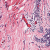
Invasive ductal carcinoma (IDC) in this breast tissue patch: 0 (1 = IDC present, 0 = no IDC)